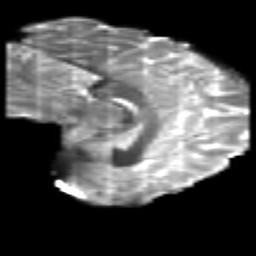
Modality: T2w
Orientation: sagittal
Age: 19
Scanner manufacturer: philips
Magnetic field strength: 3 T
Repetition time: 8.573 s
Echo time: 0.1268 s